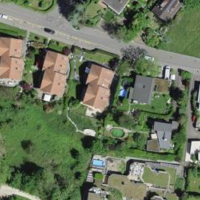
EUNIS habitat code: 55
Species observed at this site:
Bellis perennis
Vicia sepium
Primula vulgaris